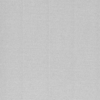
Label: dusty